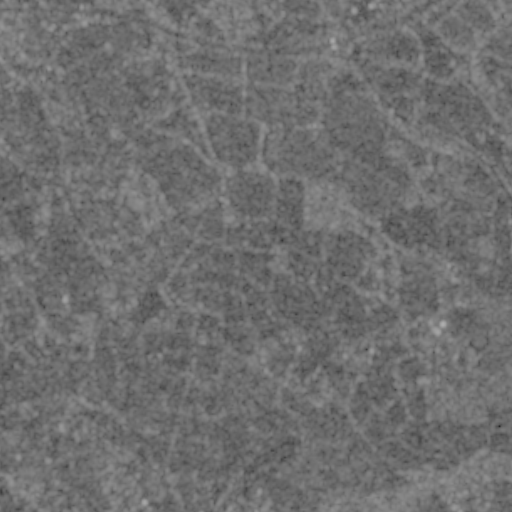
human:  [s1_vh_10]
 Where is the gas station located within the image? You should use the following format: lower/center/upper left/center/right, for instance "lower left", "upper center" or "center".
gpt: The gas station is located in the upper right of the image.
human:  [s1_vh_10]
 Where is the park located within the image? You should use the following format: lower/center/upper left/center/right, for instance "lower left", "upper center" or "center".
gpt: The park is located in the lower right of the image.
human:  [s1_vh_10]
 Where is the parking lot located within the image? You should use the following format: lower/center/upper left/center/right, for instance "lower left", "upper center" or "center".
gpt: The parking lot is located in the upper right of the image.
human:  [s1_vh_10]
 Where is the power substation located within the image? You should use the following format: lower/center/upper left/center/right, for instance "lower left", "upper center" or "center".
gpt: The power substation is located in the lower right of the image.
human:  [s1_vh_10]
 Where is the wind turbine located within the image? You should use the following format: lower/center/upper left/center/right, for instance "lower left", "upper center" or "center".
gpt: The wind turbine is located in the center of the image.
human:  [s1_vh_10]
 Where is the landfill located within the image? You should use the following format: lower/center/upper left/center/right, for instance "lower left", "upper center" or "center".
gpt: There is no landfill in the image.

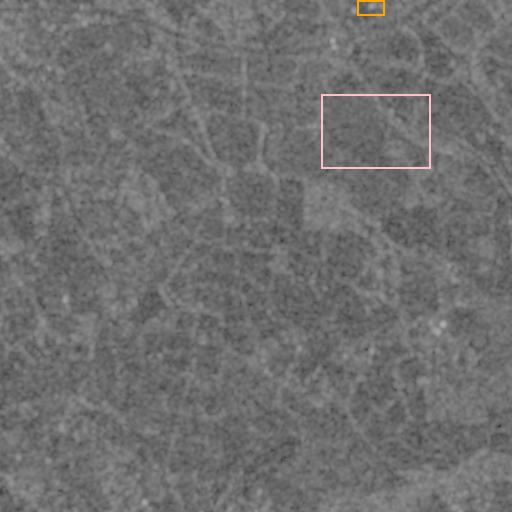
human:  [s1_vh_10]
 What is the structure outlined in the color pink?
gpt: The structure outlined in pink is a crop field.
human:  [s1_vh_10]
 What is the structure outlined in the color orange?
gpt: The structure outlined in orange is a parking lot.
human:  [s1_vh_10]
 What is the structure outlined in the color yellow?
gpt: There is no yellow outline.